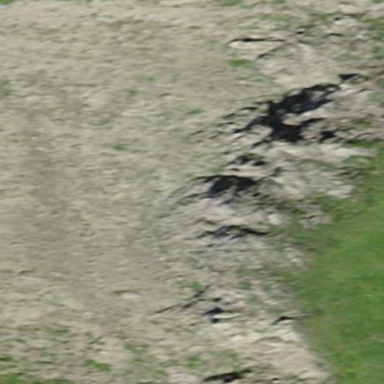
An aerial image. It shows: Landscape dominated by bare rock.